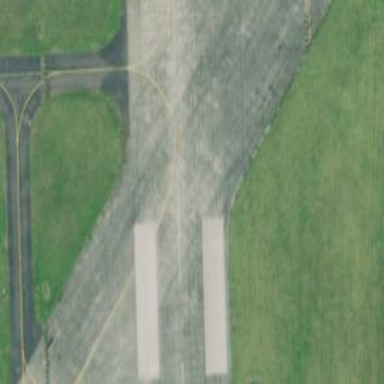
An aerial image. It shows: Asphalt runway at the airport.